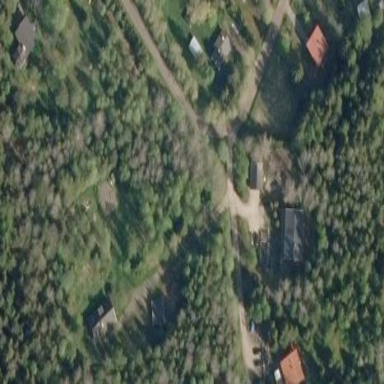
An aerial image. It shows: Residential area enclosed by fence.